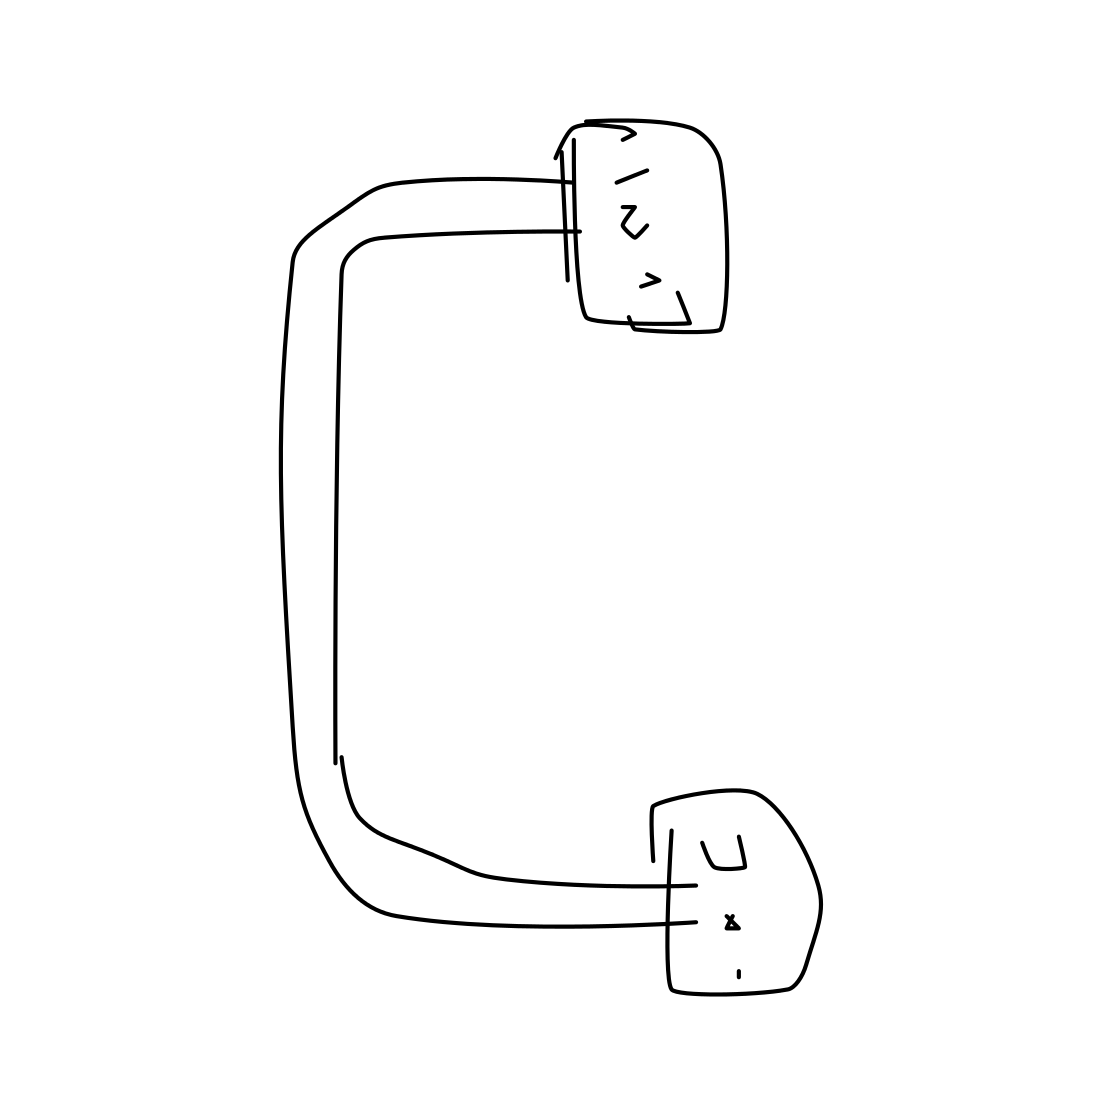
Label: door handle